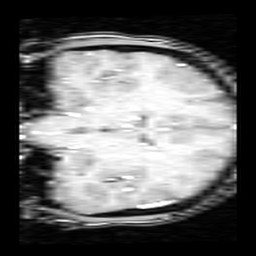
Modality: inplaneT1
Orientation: coronal
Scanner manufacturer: ge
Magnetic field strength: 3 T
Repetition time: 0.2 s
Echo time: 0.0036 s